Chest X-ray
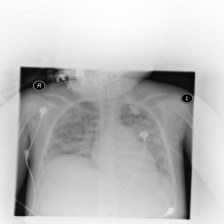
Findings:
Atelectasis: negative
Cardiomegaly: negative
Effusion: negative
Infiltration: positive
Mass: negative
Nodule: negative
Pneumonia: negative
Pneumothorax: negative
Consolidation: negative
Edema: negative
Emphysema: negative
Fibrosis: negative
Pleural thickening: negative
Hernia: negative